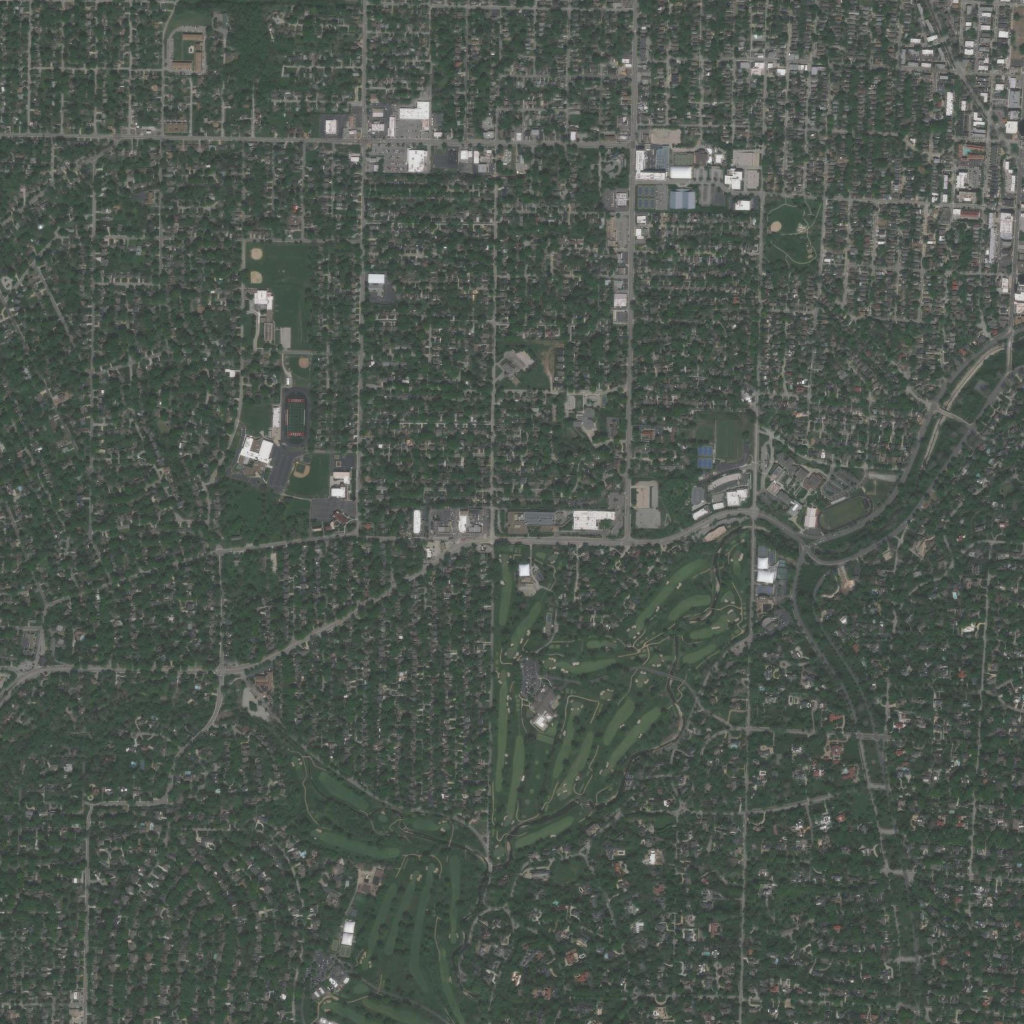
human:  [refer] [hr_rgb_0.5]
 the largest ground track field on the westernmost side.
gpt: <box>[[27, 37, 30, 43, 0]]</box>